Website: bh-photo
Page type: customer-info-address
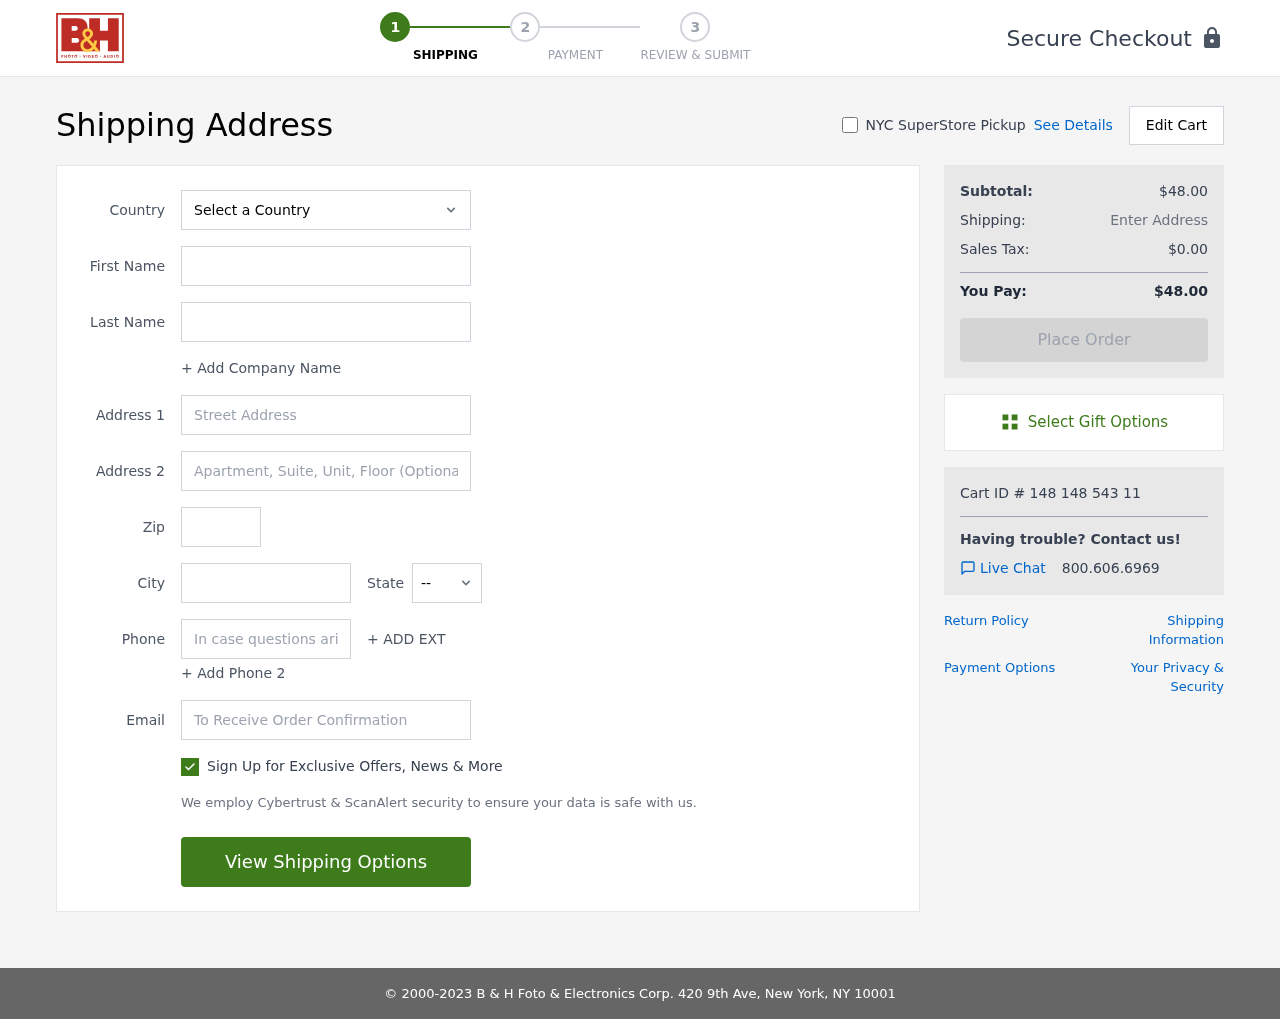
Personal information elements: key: PII_CITY
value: Lake Ruthberg
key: PII_COUNTRY
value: United States
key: PII_EMAIL
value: brian.tran@gmail.com
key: PII_FIRSTNAME
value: Brian
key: PII_LASTNAME
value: Tran
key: PII_PHONE
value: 8635473939
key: PII_POSTCODE
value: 08585
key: PII_STATE_ABBR
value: SC
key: PII_STREET
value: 3596 Timothy Village Apt. 049
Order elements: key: ORDER_SUBTOTAL
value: $48.00
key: ORDER_TAX
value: $0.00
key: ORDER_TOTAL
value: $48.00
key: ORDER_ID
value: Cart ID # 148 148 543 11